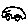
Label: car